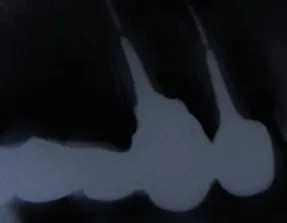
Fig. 3One year follow up.
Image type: radiology (x_ray)